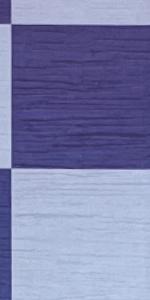
Label: Empty